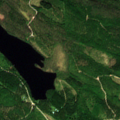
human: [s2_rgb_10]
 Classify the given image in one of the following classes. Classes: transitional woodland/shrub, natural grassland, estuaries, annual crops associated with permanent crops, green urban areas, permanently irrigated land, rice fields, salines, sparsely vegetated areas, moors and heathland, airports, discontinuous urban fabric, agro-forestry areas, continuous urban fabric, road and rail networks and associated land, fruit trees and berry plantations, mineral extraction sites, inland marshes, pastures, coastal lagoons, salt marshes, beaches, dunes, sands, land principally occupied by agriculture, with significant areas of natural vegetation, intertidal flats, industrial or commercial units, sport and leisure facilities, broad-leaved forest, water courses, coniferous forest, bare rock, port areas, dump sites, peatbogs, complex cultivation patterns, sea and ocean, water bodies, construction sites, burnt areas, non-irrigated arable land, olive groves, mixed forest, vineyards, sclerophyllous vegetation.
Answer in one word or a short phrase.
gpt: mixed forest, transitional woodland/shrub, water bodies